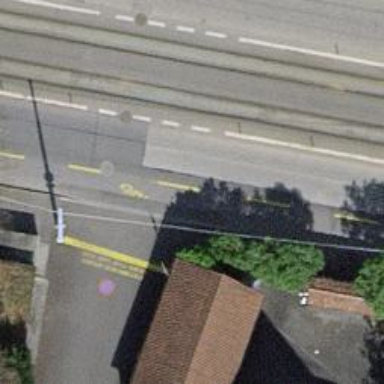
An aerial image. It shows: Unmarked crossing on the road.